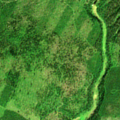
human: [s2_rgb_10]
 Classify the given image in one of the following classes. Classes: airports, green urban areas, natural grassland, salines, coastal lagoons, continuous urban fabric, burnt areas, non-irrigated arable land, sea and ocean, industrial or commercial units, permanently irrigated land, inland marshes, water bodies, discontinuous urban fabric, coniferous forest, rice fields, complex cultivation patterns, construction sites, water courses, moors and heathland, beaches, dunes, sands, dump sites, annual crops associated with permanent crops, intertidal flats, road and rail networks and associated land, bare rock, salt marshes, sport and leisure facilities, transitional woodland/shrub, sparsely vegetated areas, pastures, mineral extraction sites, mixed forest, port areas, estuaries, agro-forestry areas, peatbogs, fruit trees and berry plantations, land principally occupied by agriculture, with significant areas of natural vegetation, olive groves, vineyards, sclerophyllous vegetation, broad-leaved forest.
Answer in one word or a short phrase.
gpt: coniferous forest, mixed forest, transitional woodland/shrub